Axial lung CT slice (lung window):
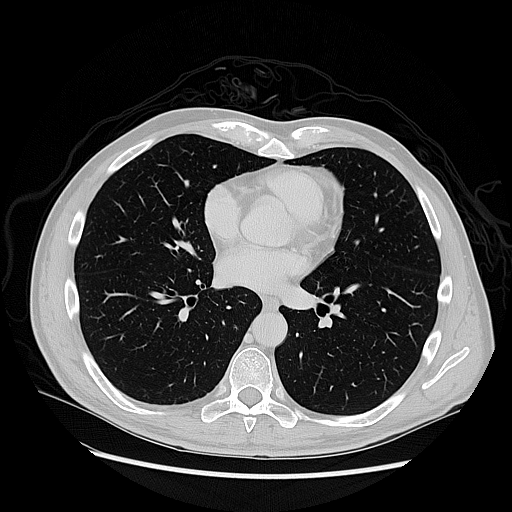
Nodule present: no